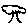
Label: tree